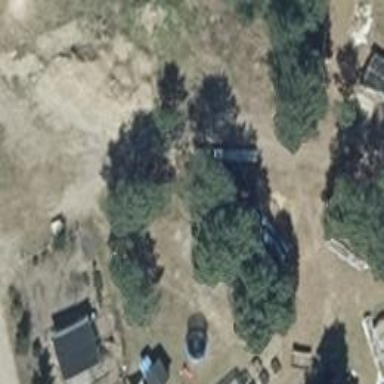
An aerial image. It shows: Broadleaved evergreen tree in its natural setting.